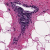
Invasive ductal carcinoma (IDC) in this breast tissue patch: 0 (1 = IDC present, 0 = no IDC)